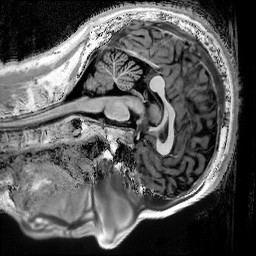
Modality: T1w
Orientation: sagittal
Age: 37
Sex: male
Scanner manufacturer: siemens
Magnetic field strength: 3 T
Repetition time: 5 s
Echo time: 0.00298 s